Frequency: 99900
Velocity: 0,3100
Power: 31,6
Pulse duration: 0,0000001
Pass count: 1
Magnification: 10
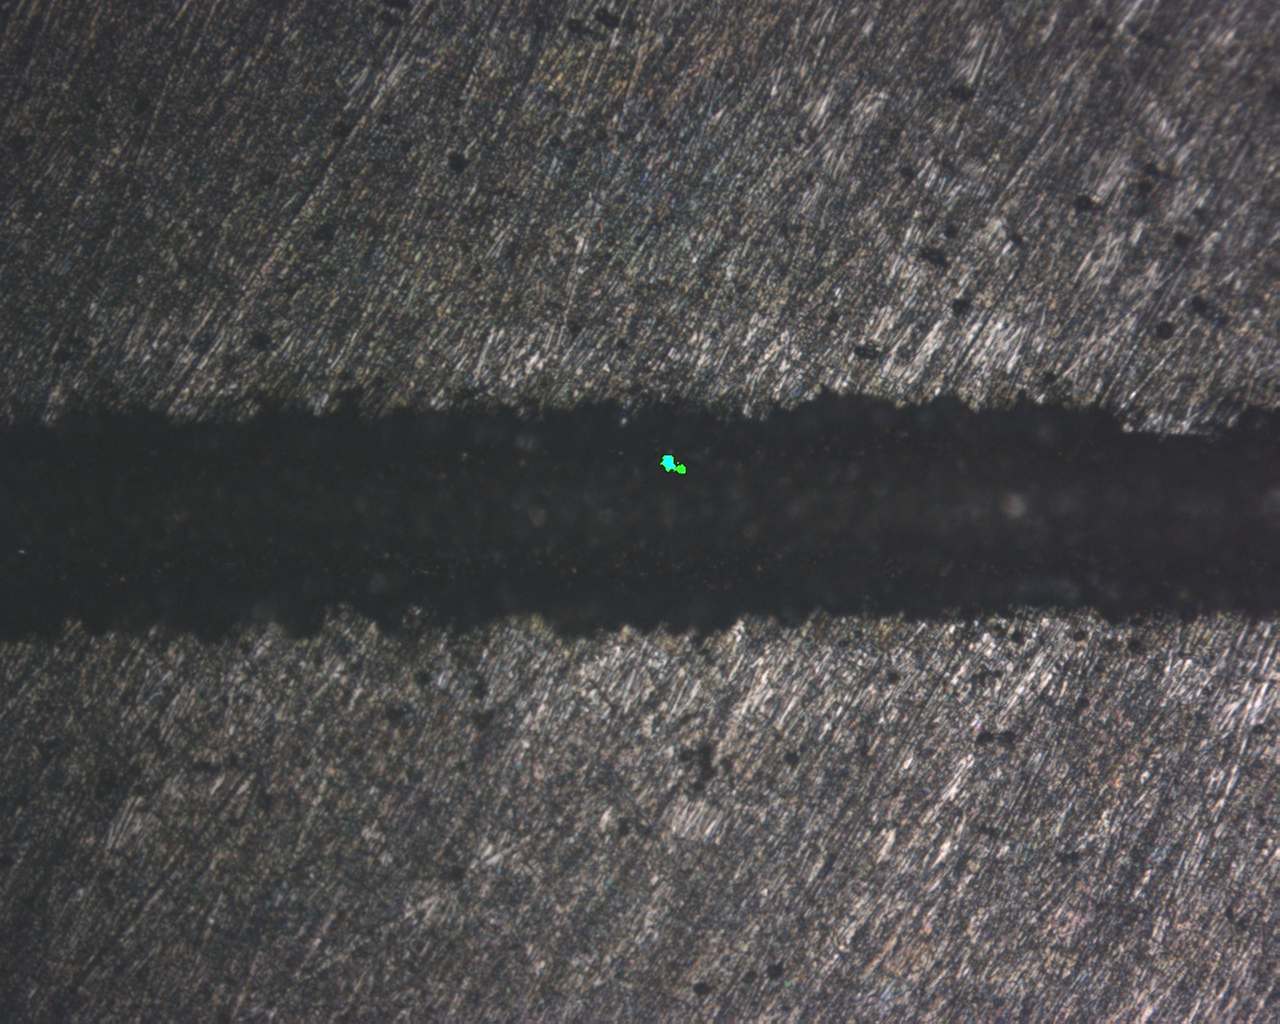
Measured width: 148.089
Other width: 78.797